Question: I am trying to use SDL in Xcode. I included the necessary header files. However, I keep getting error messages at compilation that look like this: . I keep getting 100 of these error messages. My code to test SDL looks like this: 'if (SDL_Init(SDL_INIT_VIDEO)) {cout << "SDL init failed
";return 1;} else {cout << "SDL Init succeeded
";SDL_Quit();return 0;}' I'm not sure if I included the libraries in the correct way. I tried googling "undefined symbol error Xcode SDL" and none of the results helped me solve my problem.
I have a screenshot of the error messages below.

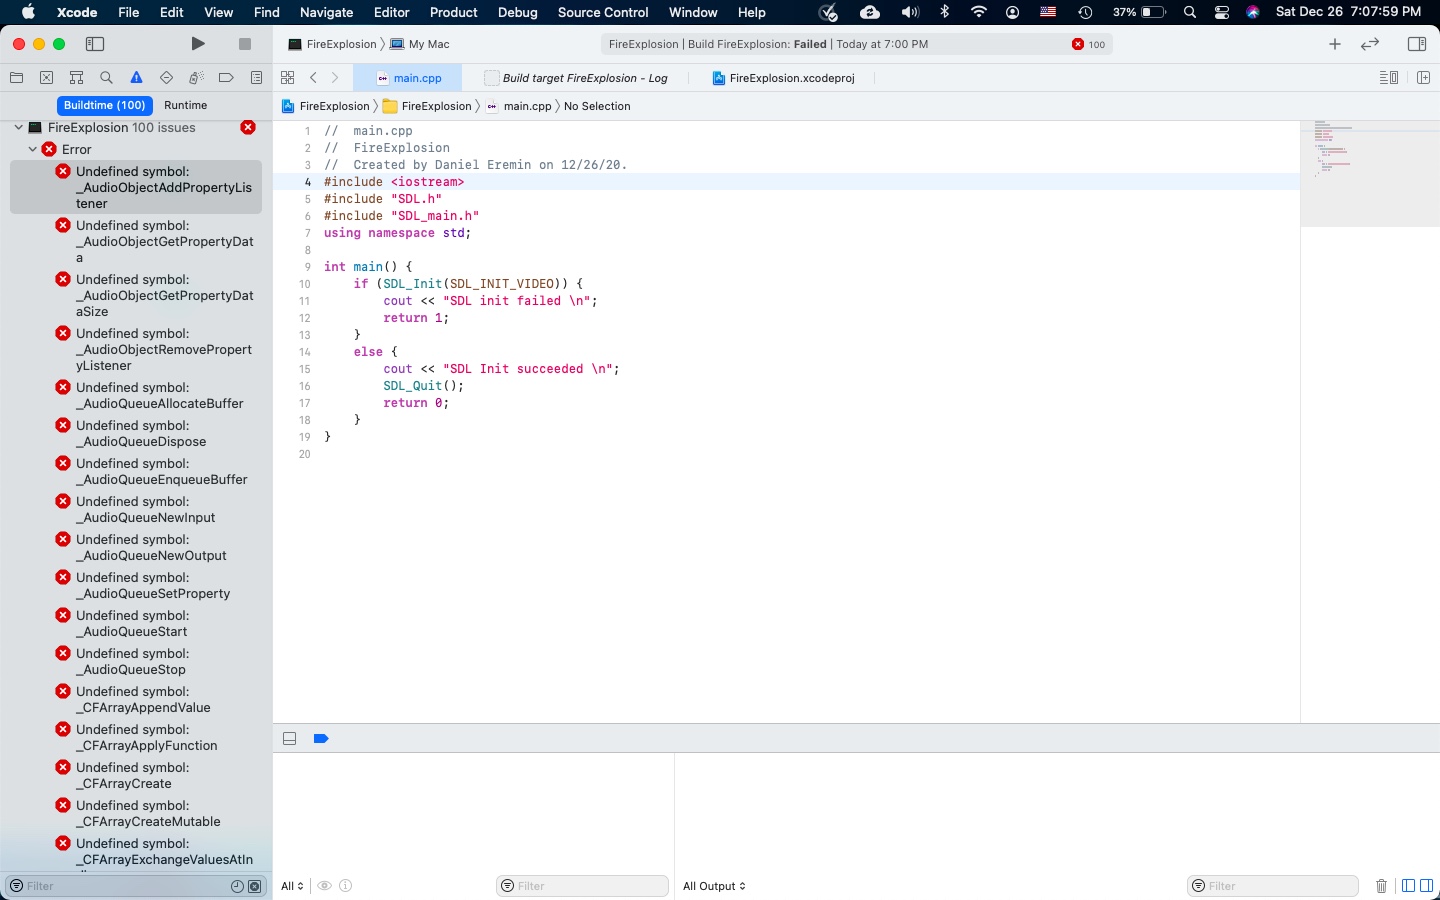
Answer: :
1. Open project configuration
2. Go to build settings tab
3. Add library search paths
4. In other linker flags add -L/usr/local/lib -lSDL2 -lm
5. Try to compile again